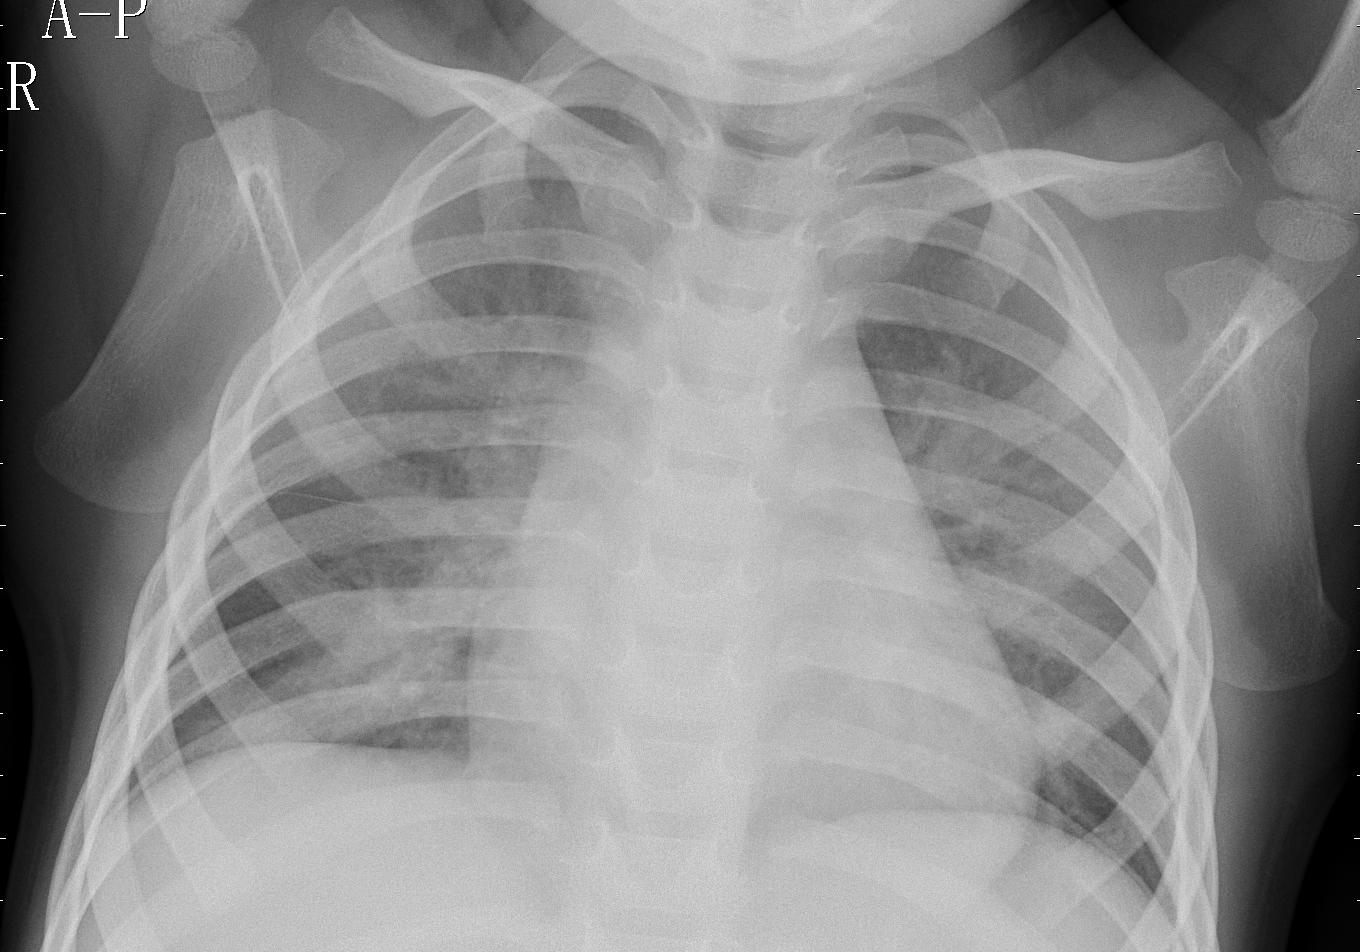
Diagnosis: PNEUMONIA